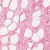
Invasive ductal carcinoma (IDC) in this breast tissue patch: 0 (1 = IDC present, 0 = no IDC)